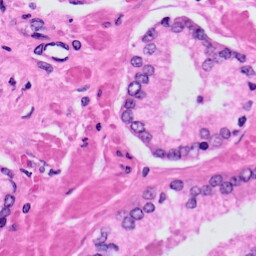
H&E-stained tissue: Prostate